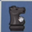
Piece: bN